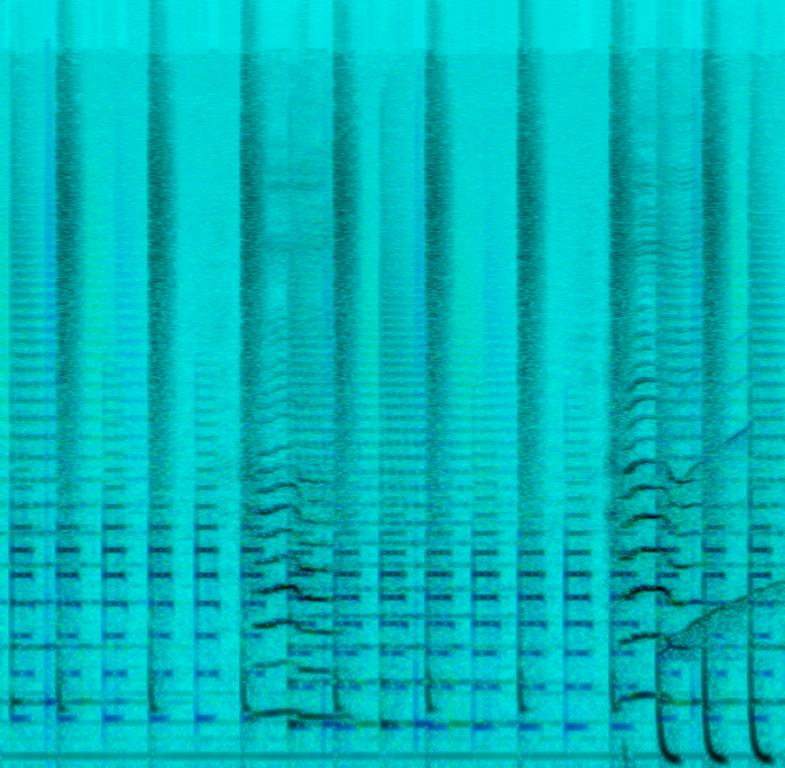
This techno song features a male voice singing the main melody. A female voice is heard singing vocables in the background. In the beginning of this clip, the voice is accompanied by a programmed percussion playing the kick at every count and the snare at alternate counts. A synth is playing the same melody as the main voice. A siren is playing in the background. After two bars of eight counts, the percussion plays a roll and the bass plays a groovy bassline. The synth plays a ring modulated sound. This song can be played in a club.